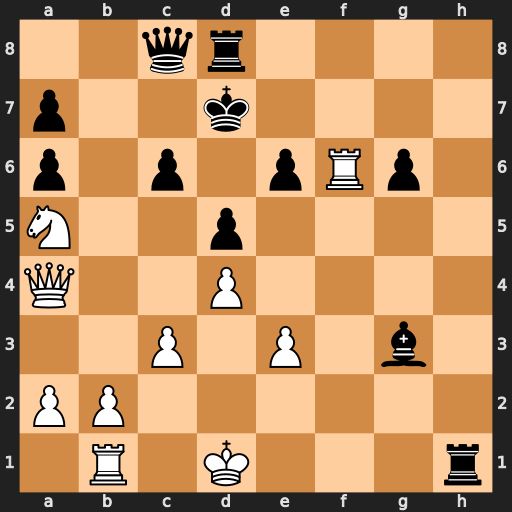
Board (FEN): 2qr4/p2k4/p1p1pRp1/N2p4/Q2P4/2P1P1b1/PP6/1R1K3r
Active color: w
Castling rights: -
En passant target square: -
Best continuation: Kc2 Rh2+ Kd3